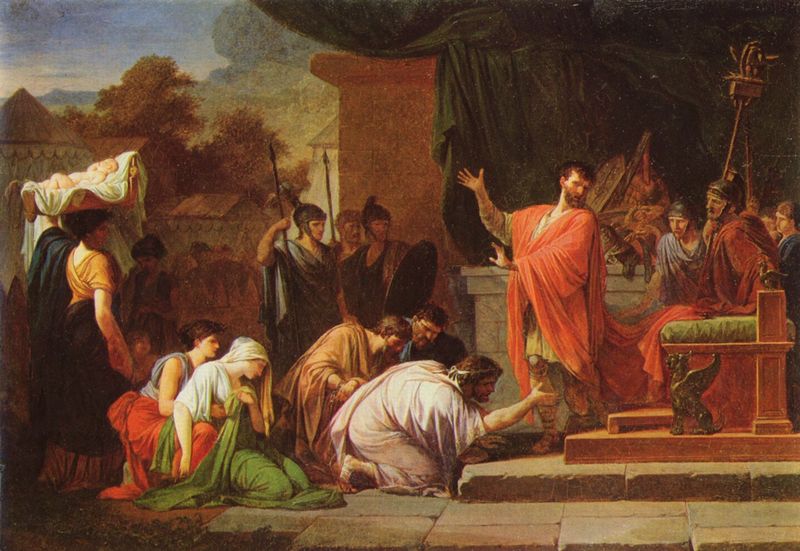
Titel: Die Familie des Darius vor Alexander
Künstler: Pierre Peyron
Standort: Budapest
Institution: Szépmüvészeti Múzeum
Schlagwörter: adler, baum, berg, blau, dunkel, flügel, gemälde, hand, himmel, kopf, kämpfer, mann, schatten, umhang, weiß, wolken, bäume, frauen, grün, landschaft, menschen, ocker, sitzen, stadt, wäsche, braun, frau, geste, grau, haar, hintergrund, holz, kleid, licht, männer, nase, orange, reden, rücken, stroh, stuhl, säule, ölbild, dach, gebäude, gras, haus, rot, tuch, wiese, wolke, leute, malerei, masse, versammlung, bart, bärte, jung, wand, architektur, bibel, falten, geschichte, gesicht, haupt, herodes, historie, mensch, schale, sockel, stehen, stein, steine, tragen, bild, gesten, hände, vorhang, öl, häuser, hütte, boden, figur, gewand, gold, haare, mantel, stoff, stoffe, tücher, gewänder, kind, klassizismus, krone, kinder, turm, statue, düster, sitz, italien, pflaster, stab, rede, berge, dächer, mauer, violett, hütten, baby, bank, angst, querformat, treppe, treppen, historienbild, kaiser, kissen, könig, lanze, soldaten, thron, polster, sprechen, korb, stufe, stufen, sandalen, faltenwurf, podest, knie, zeigen, schild, außen, antike, orient, palast, draußen, hocken, seite, bewaffnet, waffen, knien, soldat, waffe, furcht, menschenmasse, quer, volk, helm, herrscher, trohn, geschenk, beten, kranz, ritter, rüstung, rom, römer, helme, bahre, christus, jesus, jesus christus, gefangene, flehen, kniend, krieger, knieen, empfang, greif, verbeugen, verneigen, wächter, poussin, holzbank, baldachin, bettler, huldigung, lanzen, platten, baüme, könige, löwe, opfer, speer, speere, außenraum, freien, senken, anbeten, verehrung, maria, david, anbetung, geflügelt, bitte, jacques-louis david, legionär, ohnmacht, drachen, drache, bitten, kniefall, unterwerfung, beschützen, römisch, zelt, zelte, betteln, ind, krippe, säugling, wiege, standarte, sphynx, lager, spqr, neoklassizismus, schilde, caesar, standarten, kline, kniende, wäscherin, anflehen, niederknien, rhetorik, milität, kniet, altertum, messias, spor, salomon, niederknieen, adolf hitler, unterwerfen, sodat, himmek, zenturio, adolf hitler oder jesus, legionsadler, pilum, tribun, ehrerweisen, solkdaten, #dach, soldatet